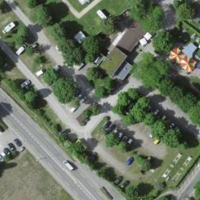
EUNIS habitat code: 53
Species observed at this site:
Carpinus betulus
Lonicera acuminata